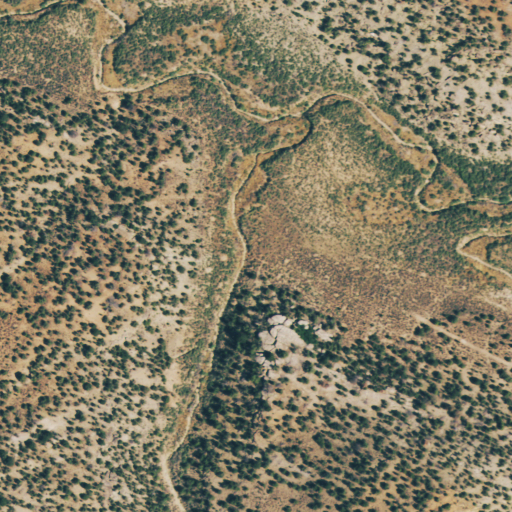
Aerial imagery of valley in Colorado named Wickson Draw containing shrub and evergreen forest